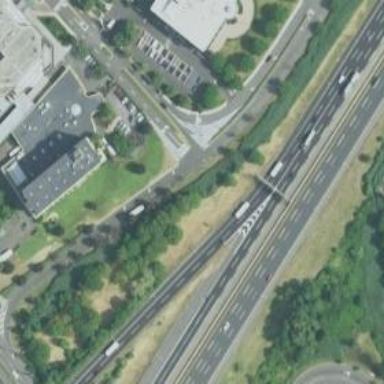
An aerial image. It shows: Trunk link highway.